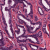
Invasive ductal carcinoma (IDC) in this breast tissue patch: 1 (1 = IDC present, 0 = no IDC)